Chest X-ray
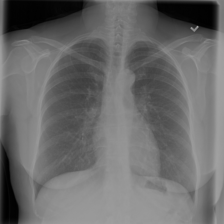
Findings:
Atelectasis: negative
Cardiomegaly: negative
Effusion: negative
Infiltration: negative
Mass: negative
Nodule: negative
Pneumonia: negative
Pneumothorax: negative
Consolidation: negative
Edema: negative
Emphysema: negative
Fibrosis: negative
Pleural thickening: negative
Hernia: negative